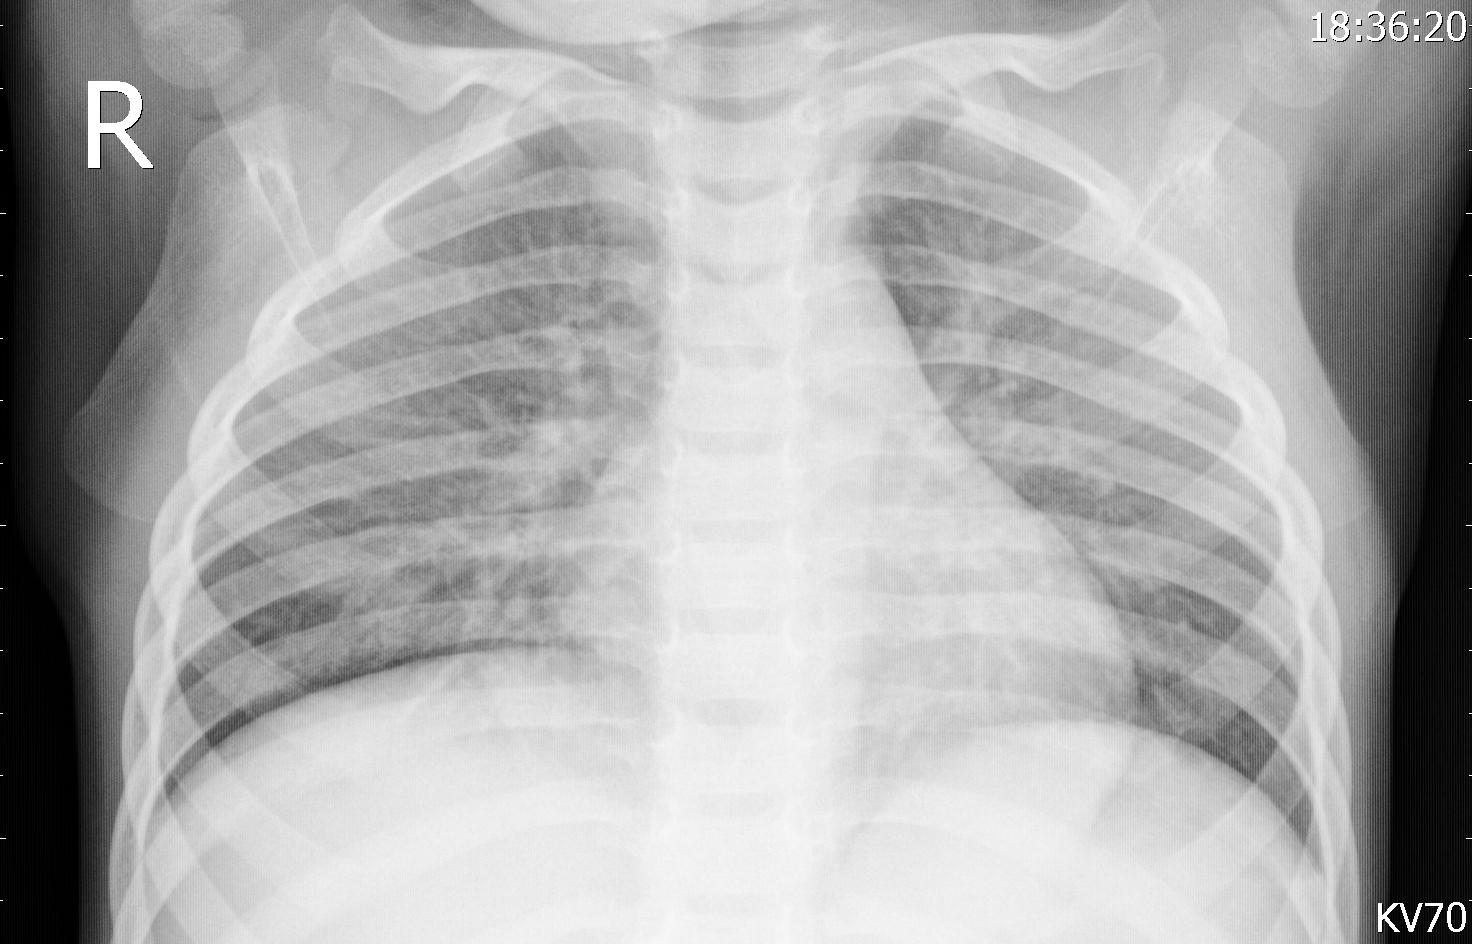
Diagnosis: PNEUMONIA